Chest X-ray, AP view. Patient: 31 years old, sex M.
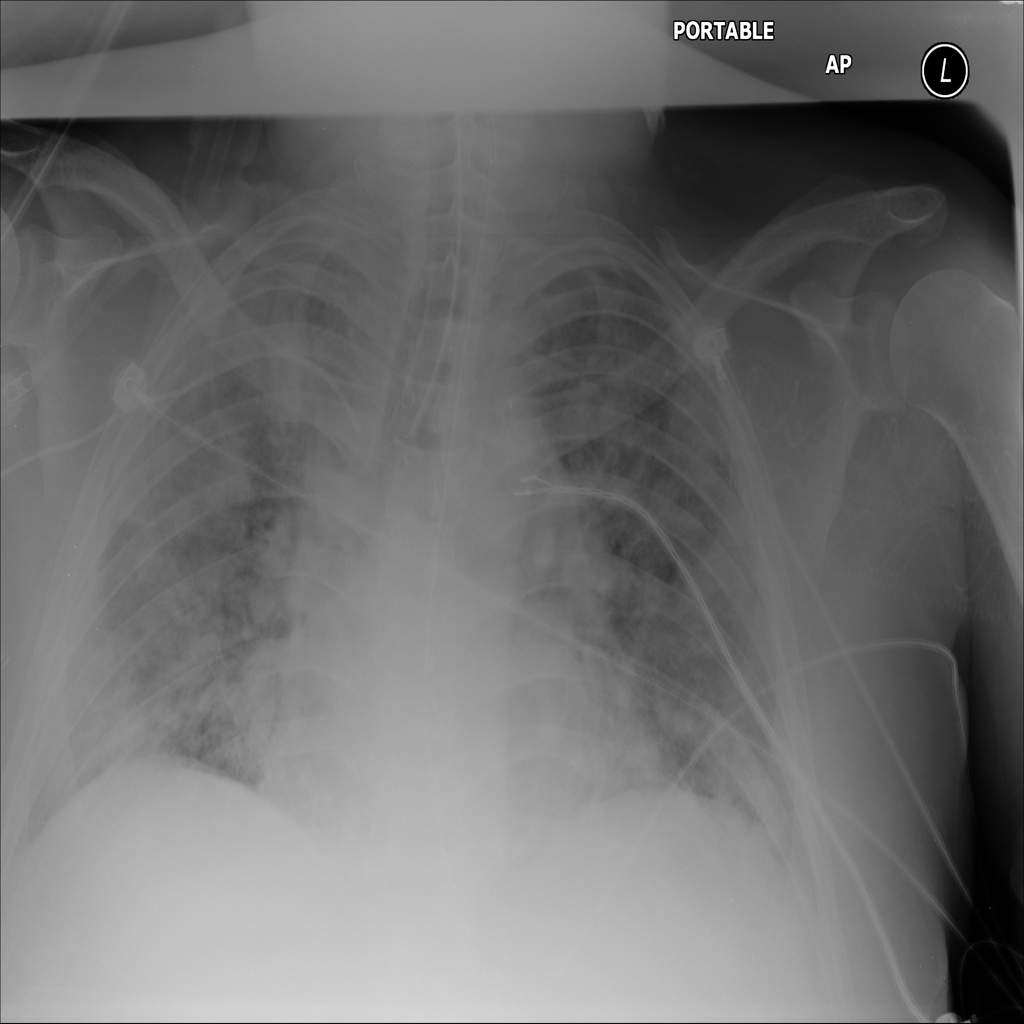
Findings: No Finding